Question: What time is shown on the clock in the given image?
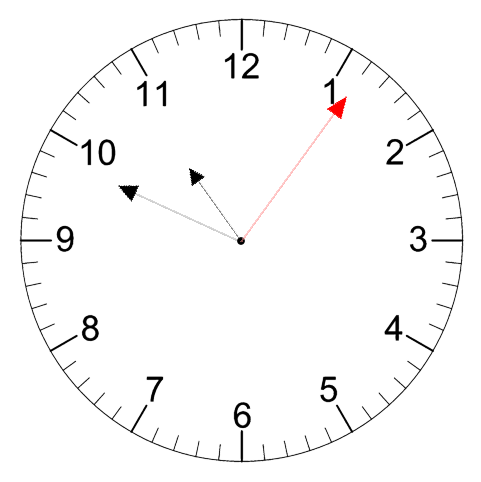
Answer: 10:49:06